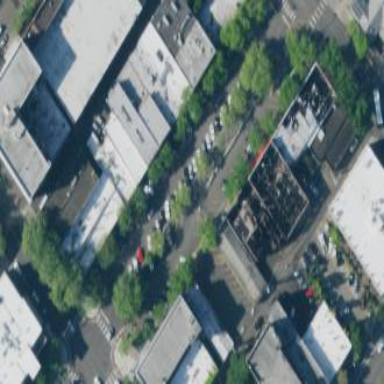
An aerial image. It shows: Street side parking area.